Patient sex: F
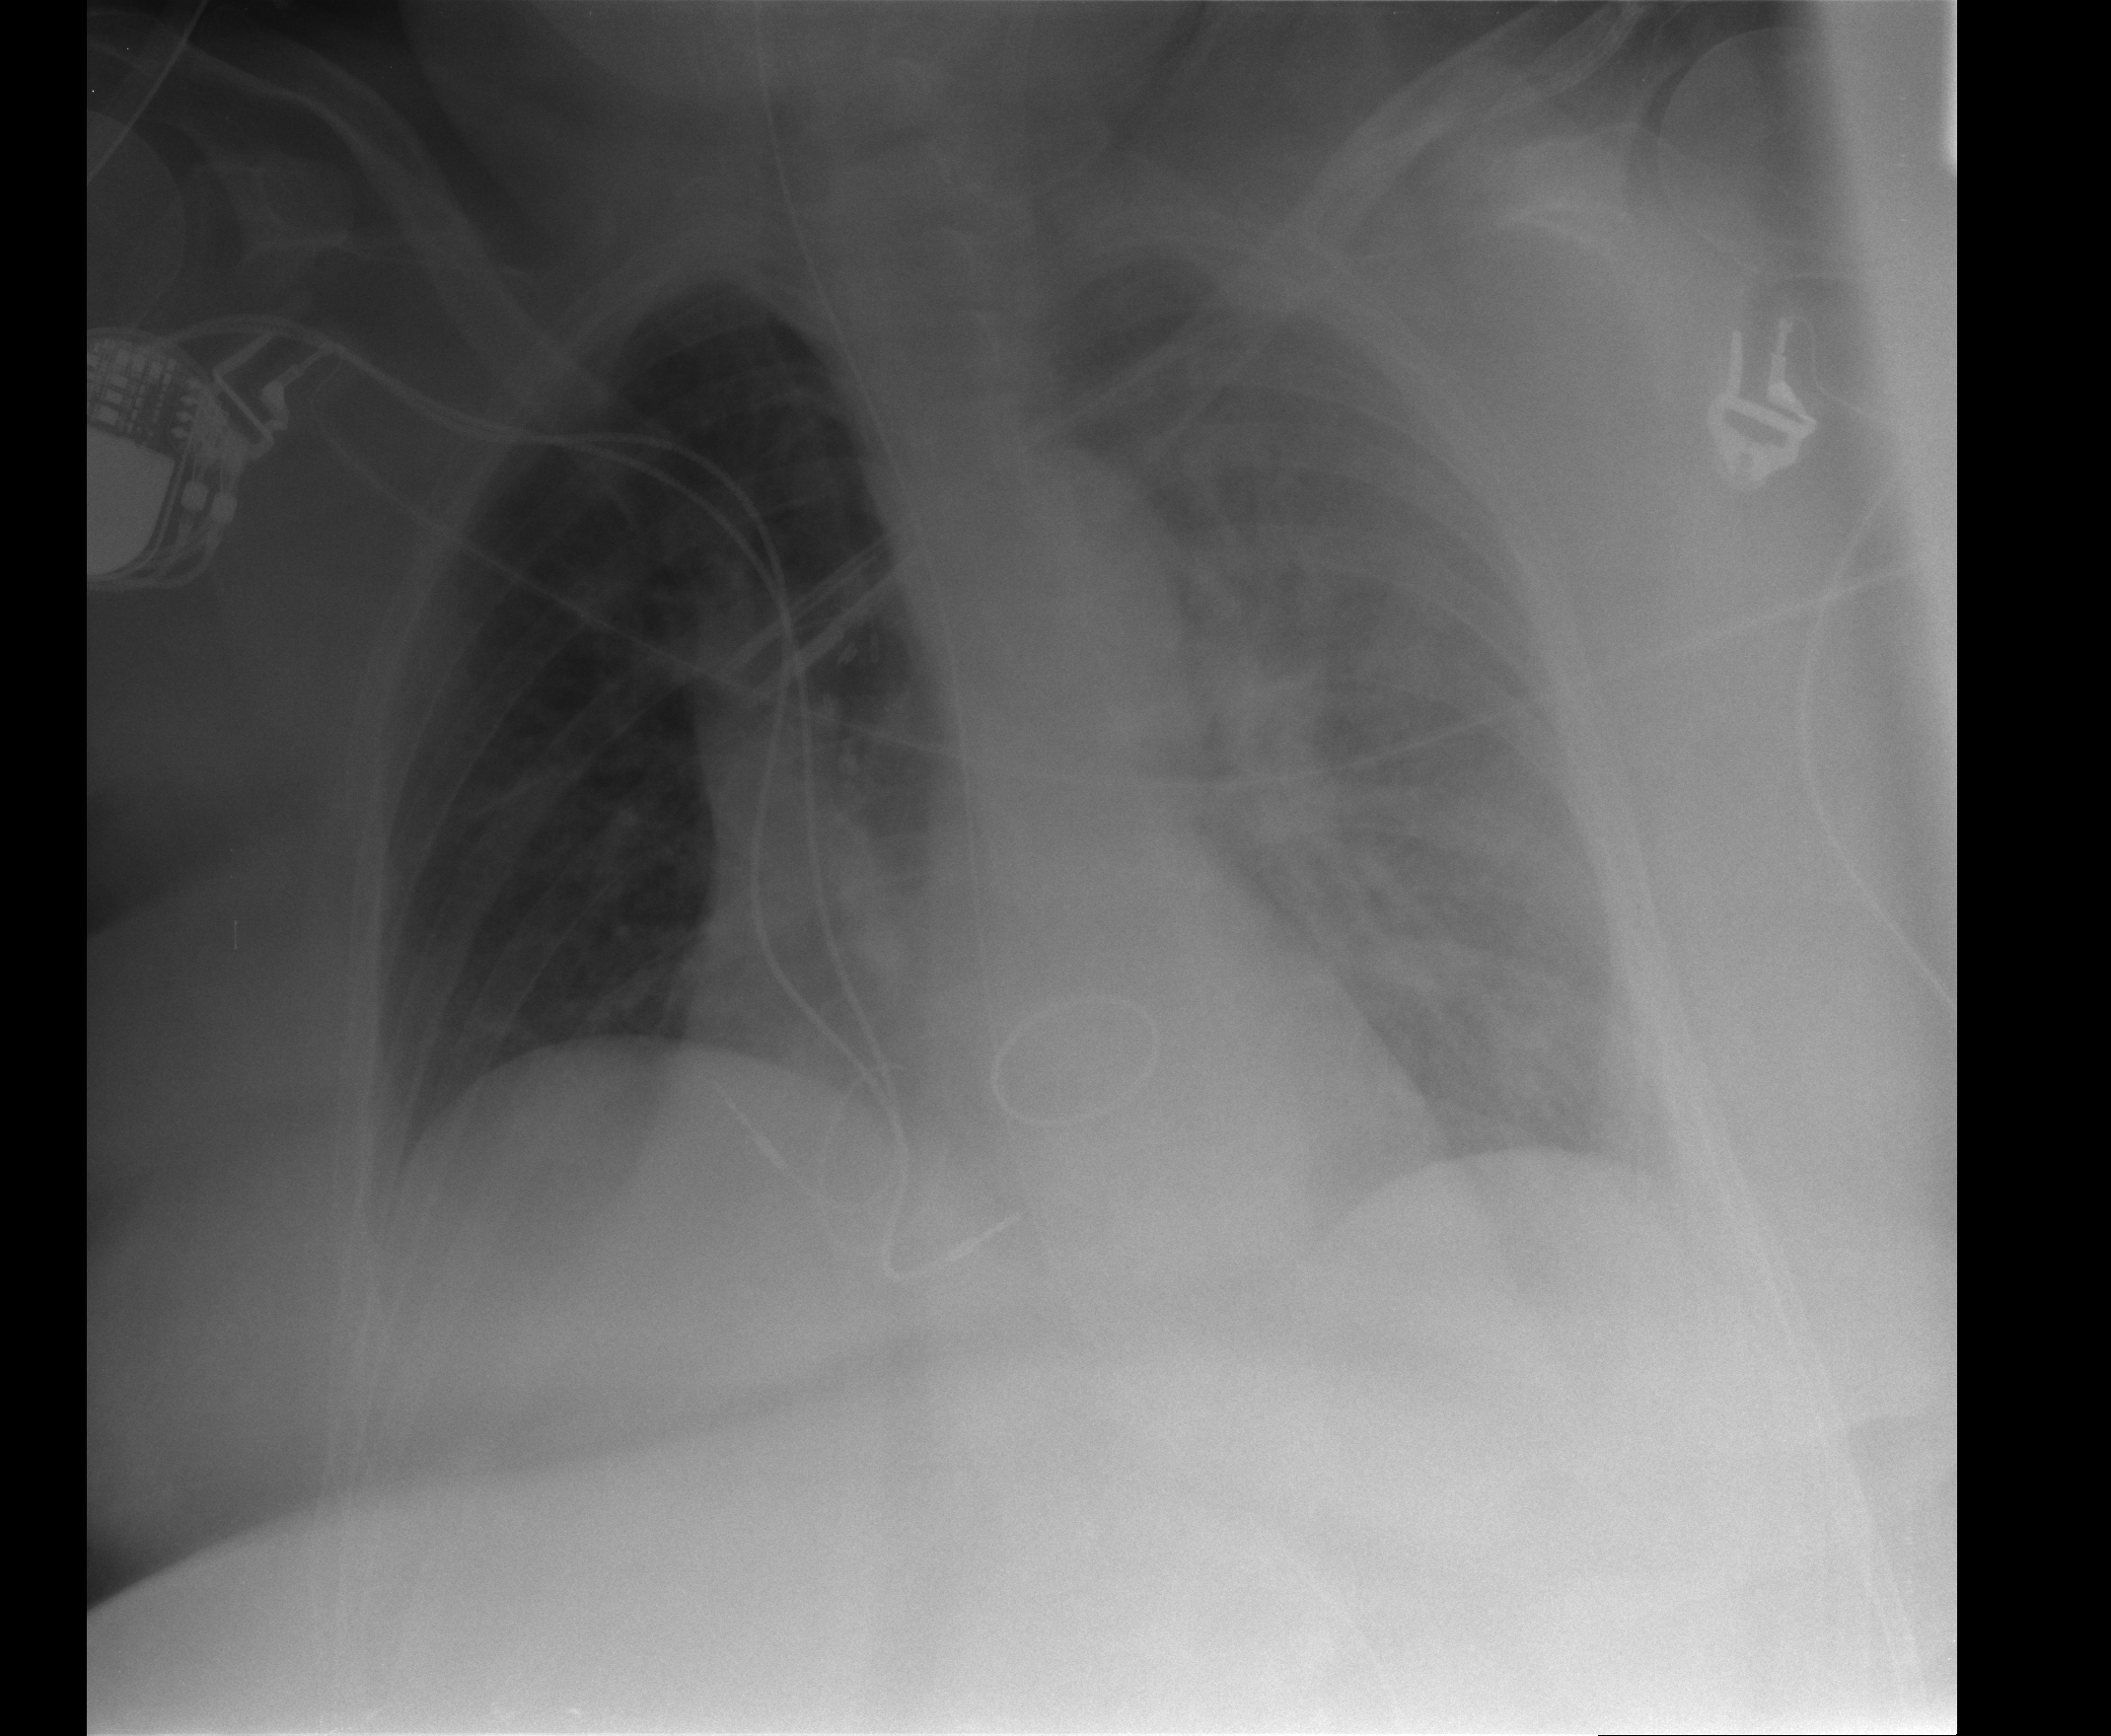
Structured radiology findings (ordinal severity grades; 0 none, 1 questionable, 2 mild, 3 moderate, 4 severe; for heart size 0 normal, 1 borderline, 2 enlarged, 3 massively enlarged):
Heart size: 0
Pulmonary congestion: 1
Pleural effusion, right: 0
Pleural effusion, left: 2
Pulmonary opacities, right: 0
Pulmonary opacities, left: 2
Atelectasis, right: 2
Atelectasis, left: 2